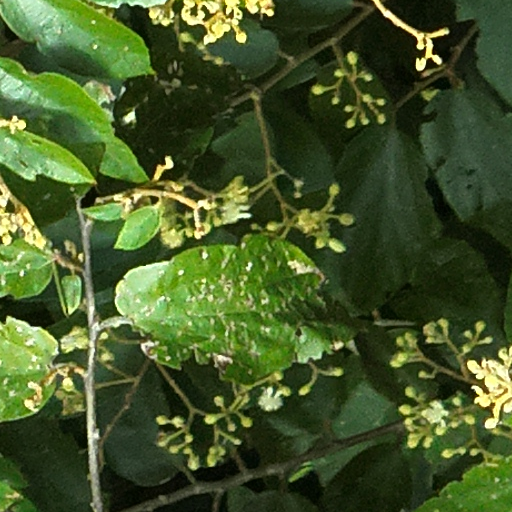
Species: Luehea seemannii
GBIF accepted scientific name: Luehea seemannii
Crown area (m\u00b2): 103.352